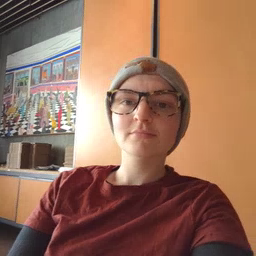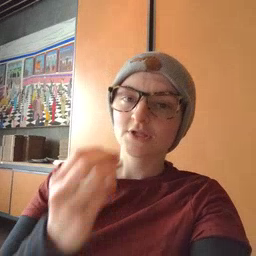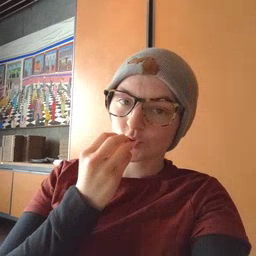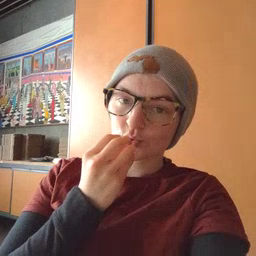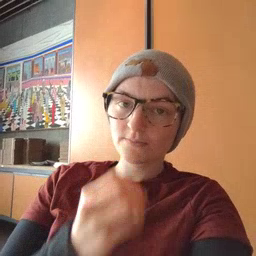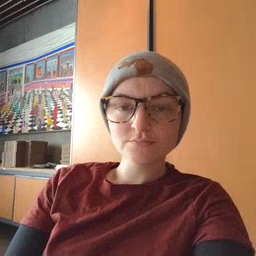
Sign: food